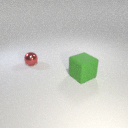
large green rubber cube in front of small red metal sphere